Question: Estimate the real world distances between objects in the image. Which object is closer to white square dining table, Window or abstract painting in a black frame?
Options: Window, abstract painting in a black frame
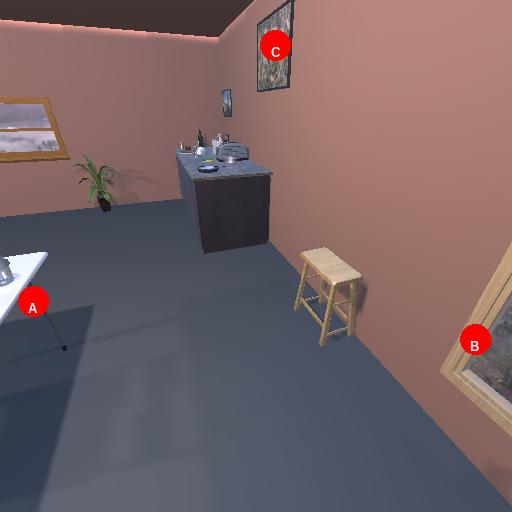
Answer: Window